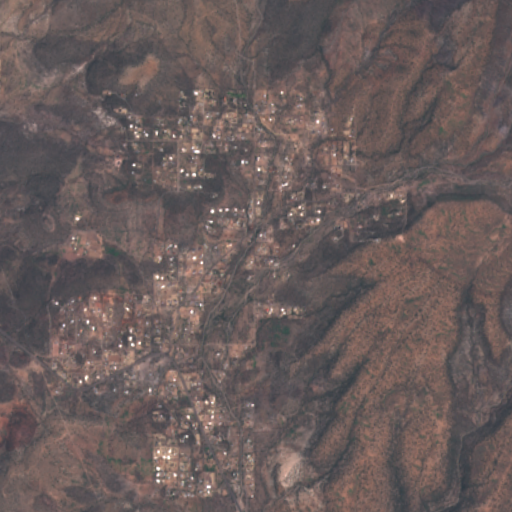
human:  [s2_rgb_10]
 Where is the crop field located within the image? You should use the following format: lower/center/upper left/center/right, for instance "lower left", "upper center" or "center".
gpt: The crop field is located in the center left of the image.
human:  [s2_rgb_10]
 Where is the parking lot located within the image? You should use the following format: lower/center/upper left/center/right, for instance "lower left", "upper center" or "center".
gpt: The parking lot is located in the center left of the image.
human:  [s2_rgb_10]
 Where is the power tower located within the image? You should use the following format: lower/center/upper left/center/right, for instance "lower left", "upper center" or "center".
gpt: The power tower is located in the lower left of the image.
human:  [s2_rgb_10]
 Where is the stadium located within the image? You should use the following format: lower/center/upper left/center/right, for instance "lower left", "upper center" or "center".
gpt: The stadium is located in the center left of the image.
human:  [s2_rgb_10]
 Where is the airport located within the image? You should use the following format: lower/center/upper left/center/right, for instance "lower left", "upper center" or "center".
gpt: There is no airport in the image.